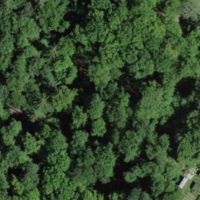
EUNIS habitat code: 41
Species observed at this site:
Allium ursinum